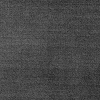
Atmospheric dust classification: dusty